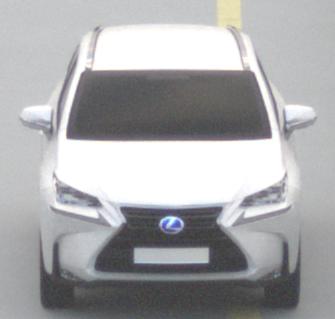
Make: Lexus
Model: NX 300h
Detailed model: NX (AZ1)
Model produced from: 2017/11
Model produced until: 2018/08
Doors: 5
Color: white
Road condition: dry road
Daytime: morning or afternoon
Contrast: low contrast